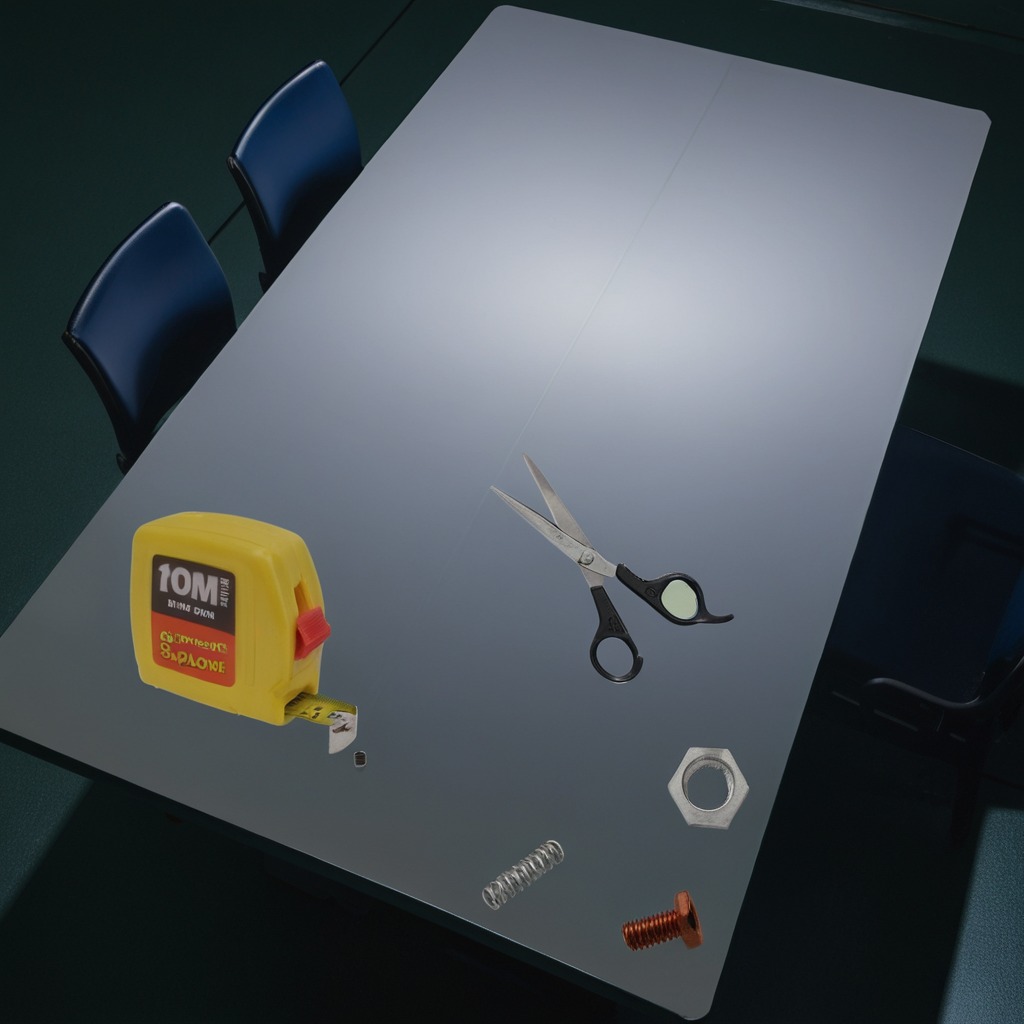
A measuring tape, a metal machine screw, a coiled metal spring, a metal nut, and a pair of scissors are lying on the clean empty table in a railway signal maintenance room.